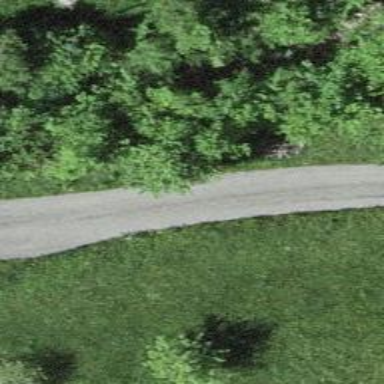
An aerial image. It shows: Smoothly paved residential road.